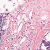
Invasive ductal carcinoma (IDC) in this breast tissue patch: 1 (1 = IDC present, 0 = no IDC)